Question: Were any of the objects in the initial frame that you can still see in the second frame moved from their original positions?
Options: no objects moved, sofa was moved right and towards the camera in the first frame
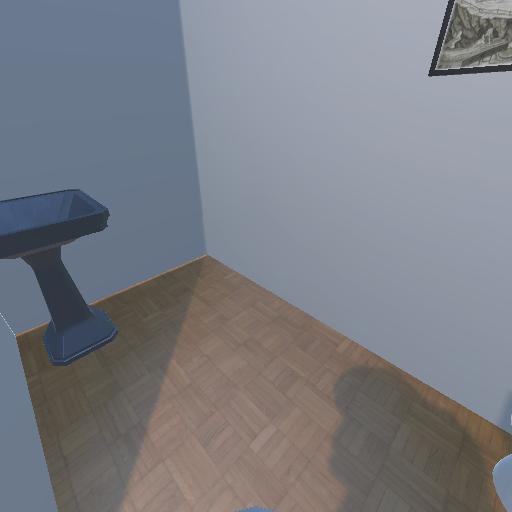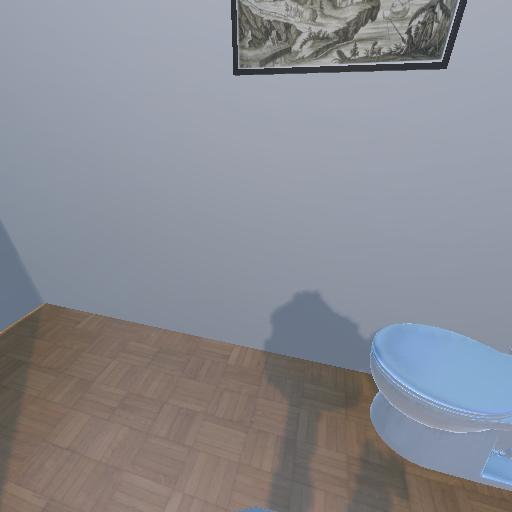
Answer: no objects moved